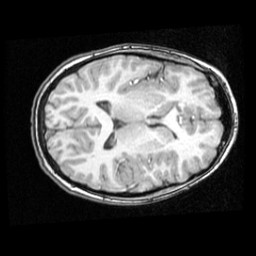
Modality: T1w
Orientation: axial
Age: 13
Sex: female
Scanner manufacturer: ge
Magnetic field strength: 1.5 T
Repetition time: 0.03333 s
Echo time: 0.008 s